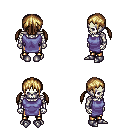
a pixel art fantasy rpg character, male body template, skeleton, chain tabard jacket, gold greaves, blonde twin-tailed hairstyle, metal boots, four views (front, back, left, right), 2x2 character sprite sheet, small pixel art, hard edges, no anti-aliasing